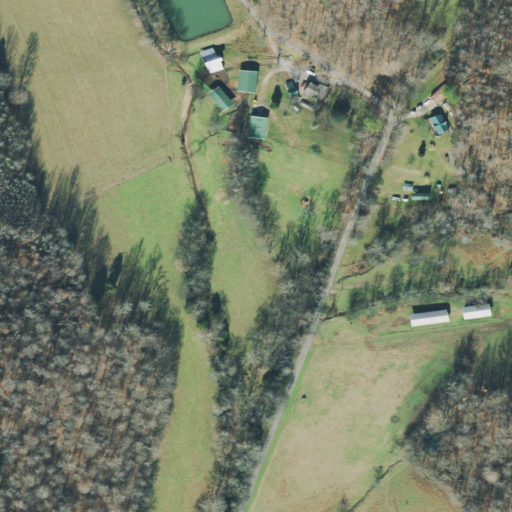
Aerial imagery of valley in Tennessee named Norwood Hollow containing pasture, deciduous forest, open development, open water, low intensity development, and medium intensity development